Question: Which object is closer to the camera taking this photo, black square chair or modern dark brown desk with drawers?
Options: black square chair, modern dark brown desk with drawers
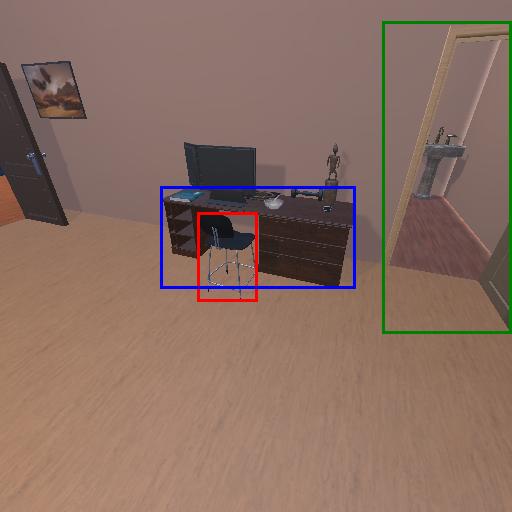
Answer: black square chair